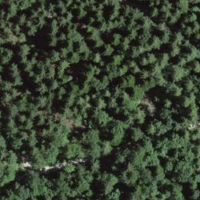
EUNIS habitat code: 44
Species observed at this site:
Fagus sylvatica